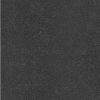
Atmospheric dust classification: dusty